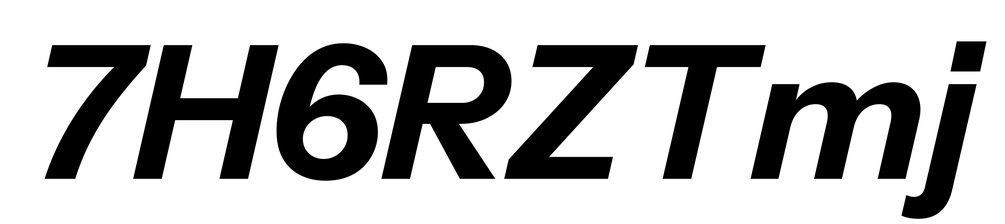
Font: InstrumentSans-Italic_Bold_Italic